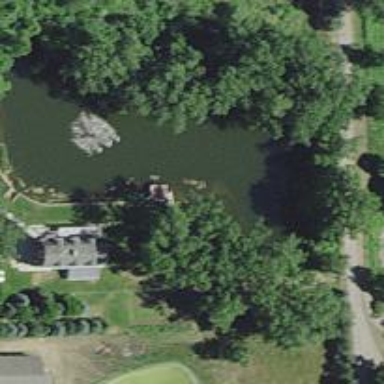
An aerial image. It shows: Serene pond surrounded by nature.